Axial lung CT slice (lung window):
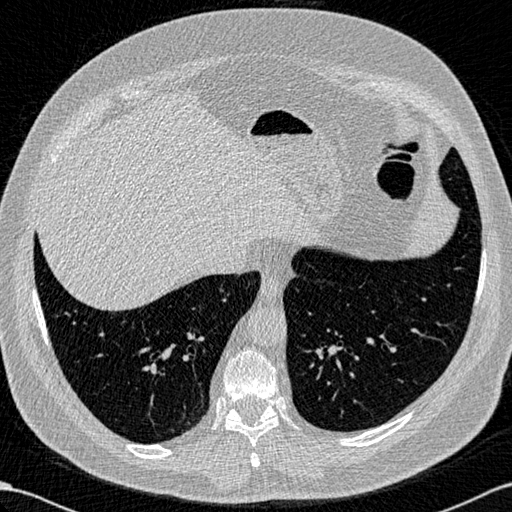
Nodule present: no